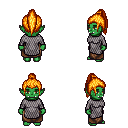
a pixel art fantasy rpg character, female body template, orc, green skin, chain mail, robe skirt, light blonde long topknot hairstyle, four views (front, back, left, right), 2x2 character sprite sheet, small pixel art, hard edges, no anti-aliasing